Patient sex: F
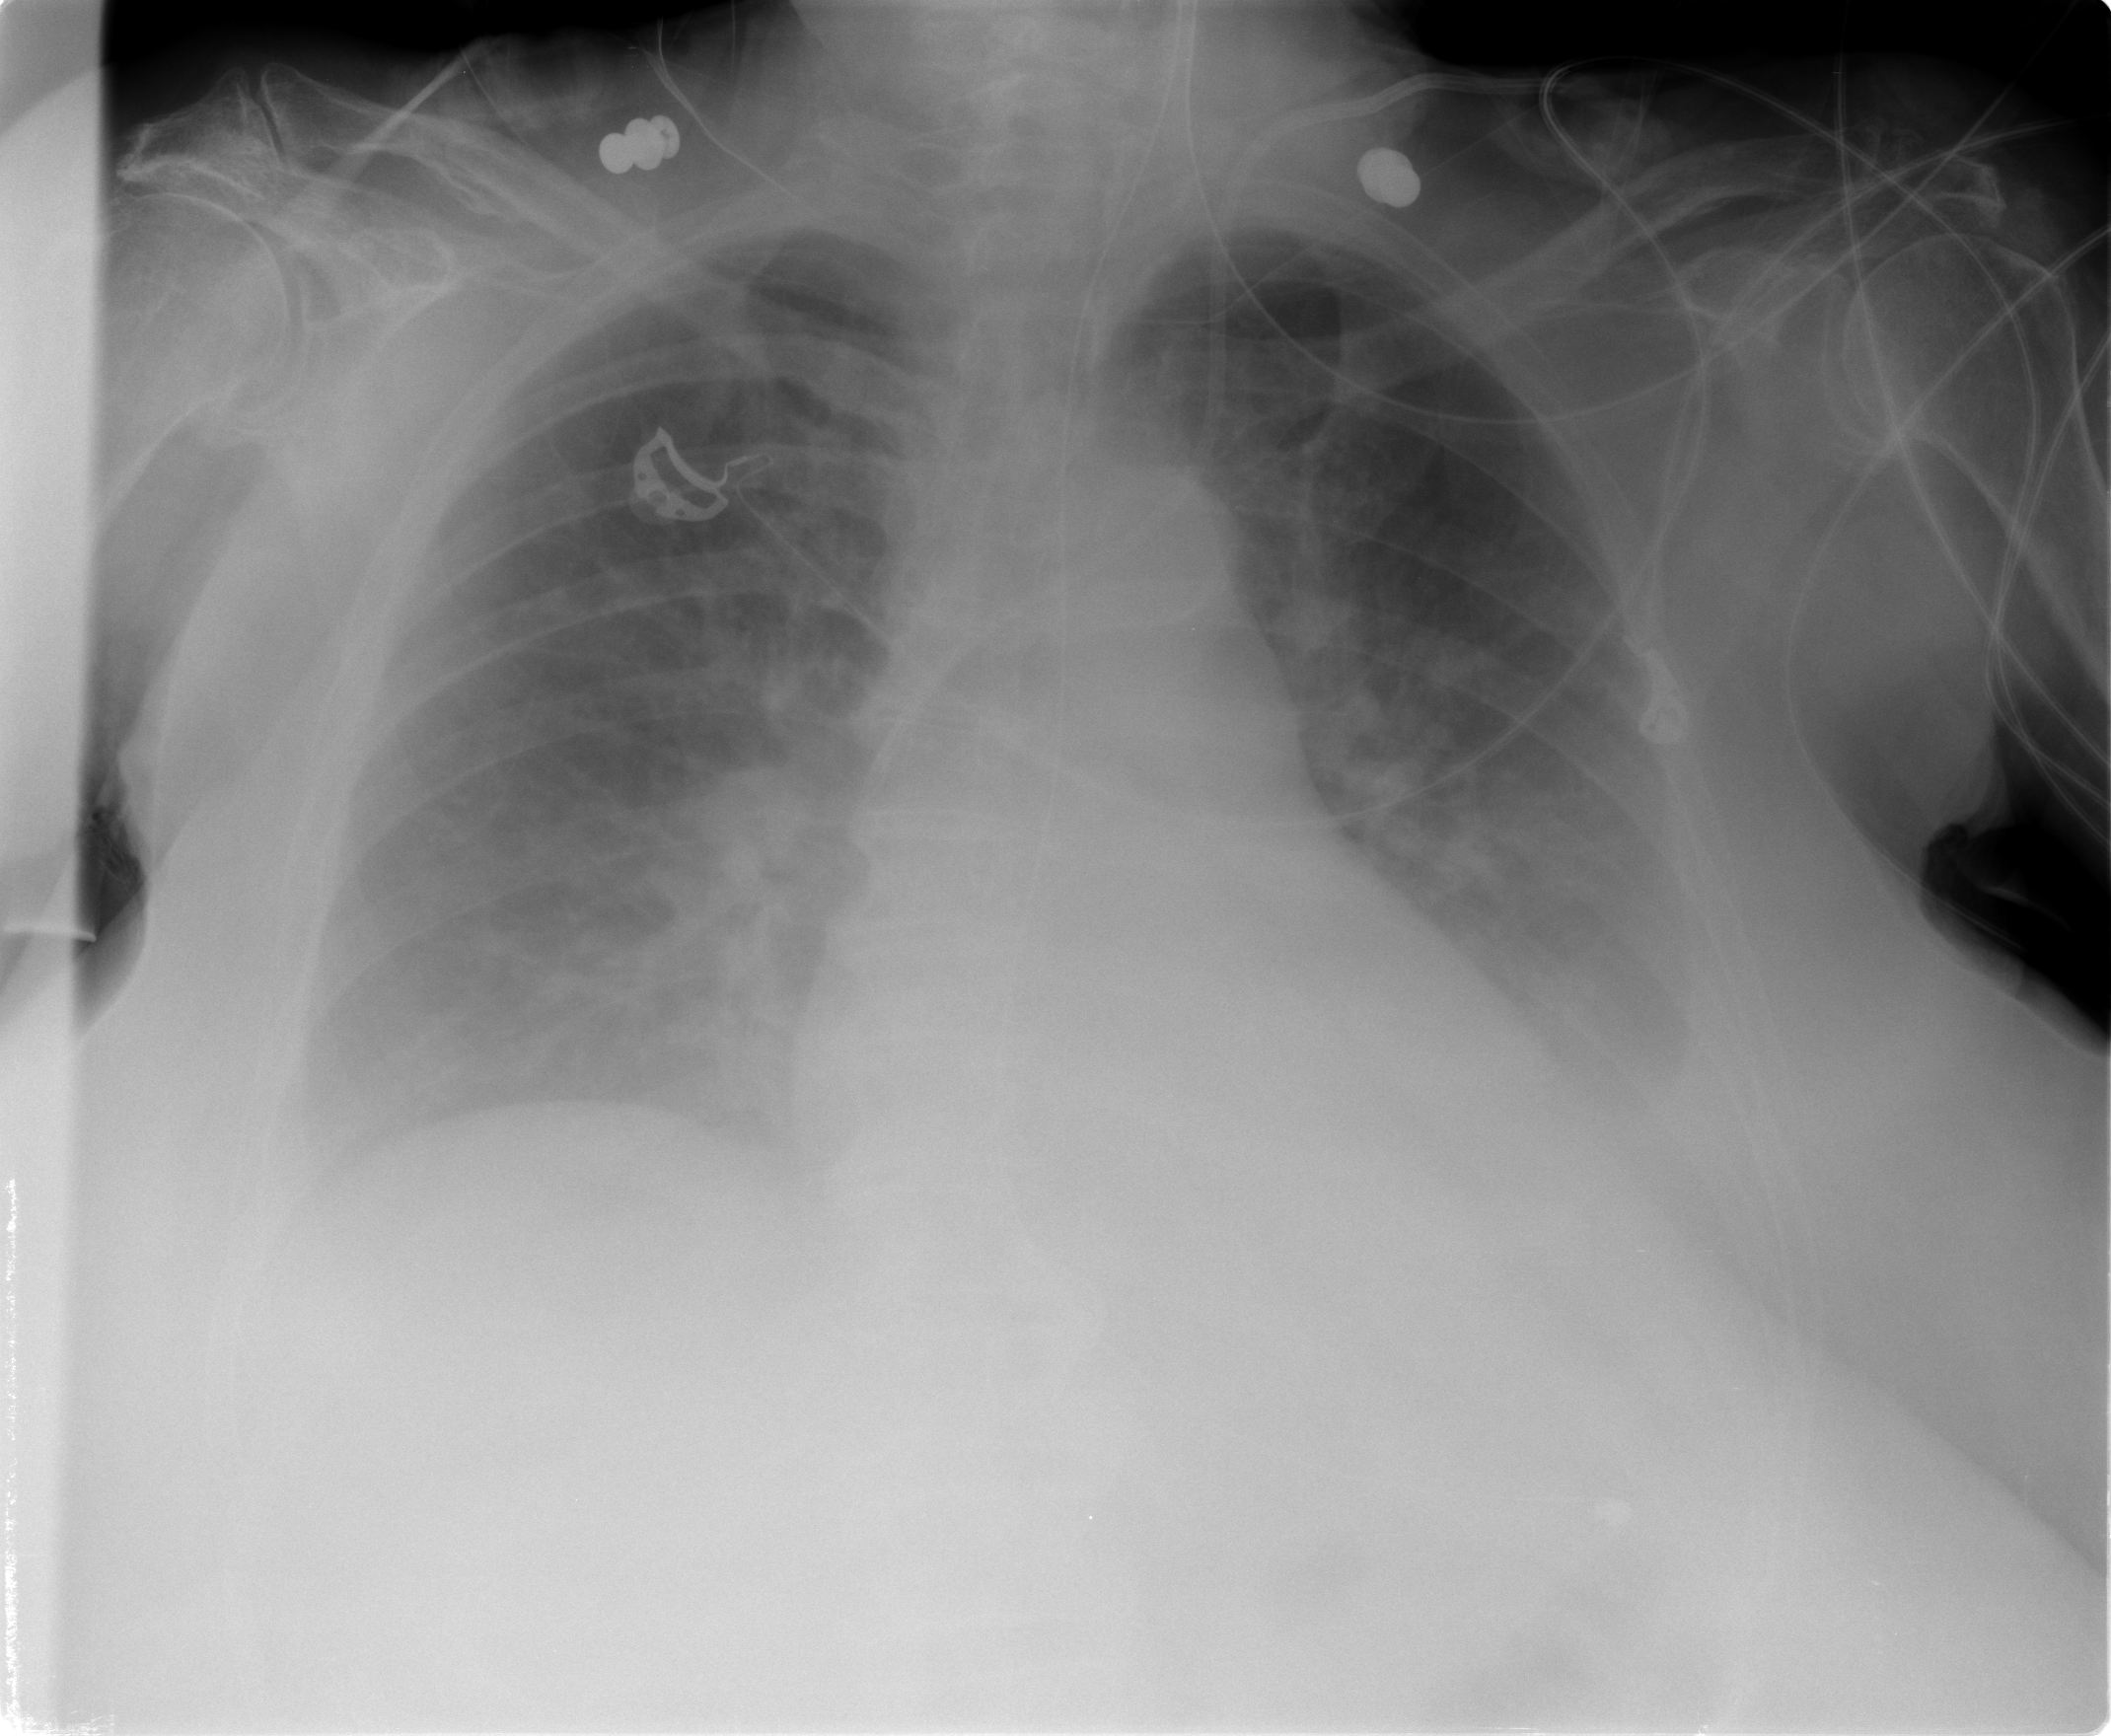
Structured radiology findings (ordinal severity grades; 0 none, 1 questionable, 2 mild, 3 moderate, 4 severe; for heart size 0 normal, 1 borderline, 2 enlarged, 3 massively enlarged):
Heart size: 0
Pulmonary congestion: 3
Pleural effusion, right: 2
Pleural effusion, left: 2
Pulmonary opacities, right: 0
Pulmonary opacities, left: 0
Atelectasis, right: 2
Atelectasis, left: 2